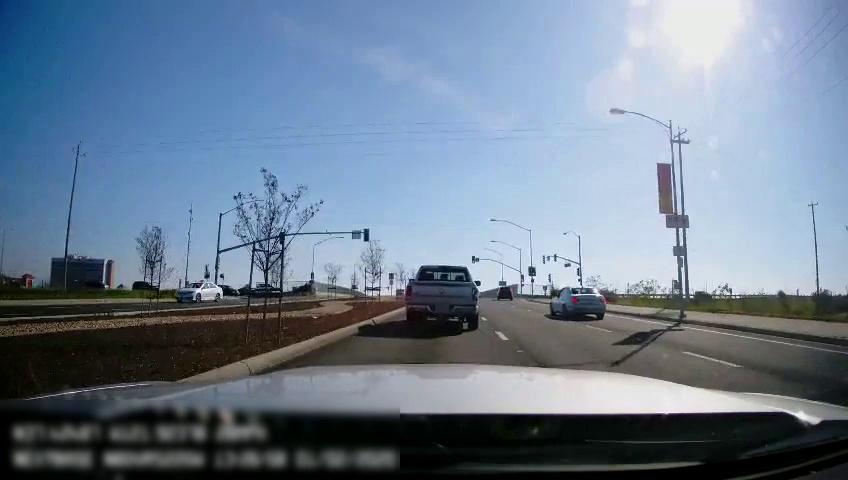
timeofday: Day
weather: Sunny
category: Drivable Space
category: Drivable Space
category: Vehicles | Car
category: Vehicles | Car
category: Vehicles | Car
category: Vehicles | Car
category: Vehicles | Truck
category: Vehicles | SUV
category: Vehicles | Car
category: Vehicles | Car
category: Vehicles | Truck
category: Lanes | Alternate Lane
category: Lanes | Current Lane
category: Lanes | Current Lane
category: Lanes | Opposite Lane
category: Lanes | Opposite Lane
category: Traffic | Lights
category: Traffic | Lights
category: Traffic | Lights